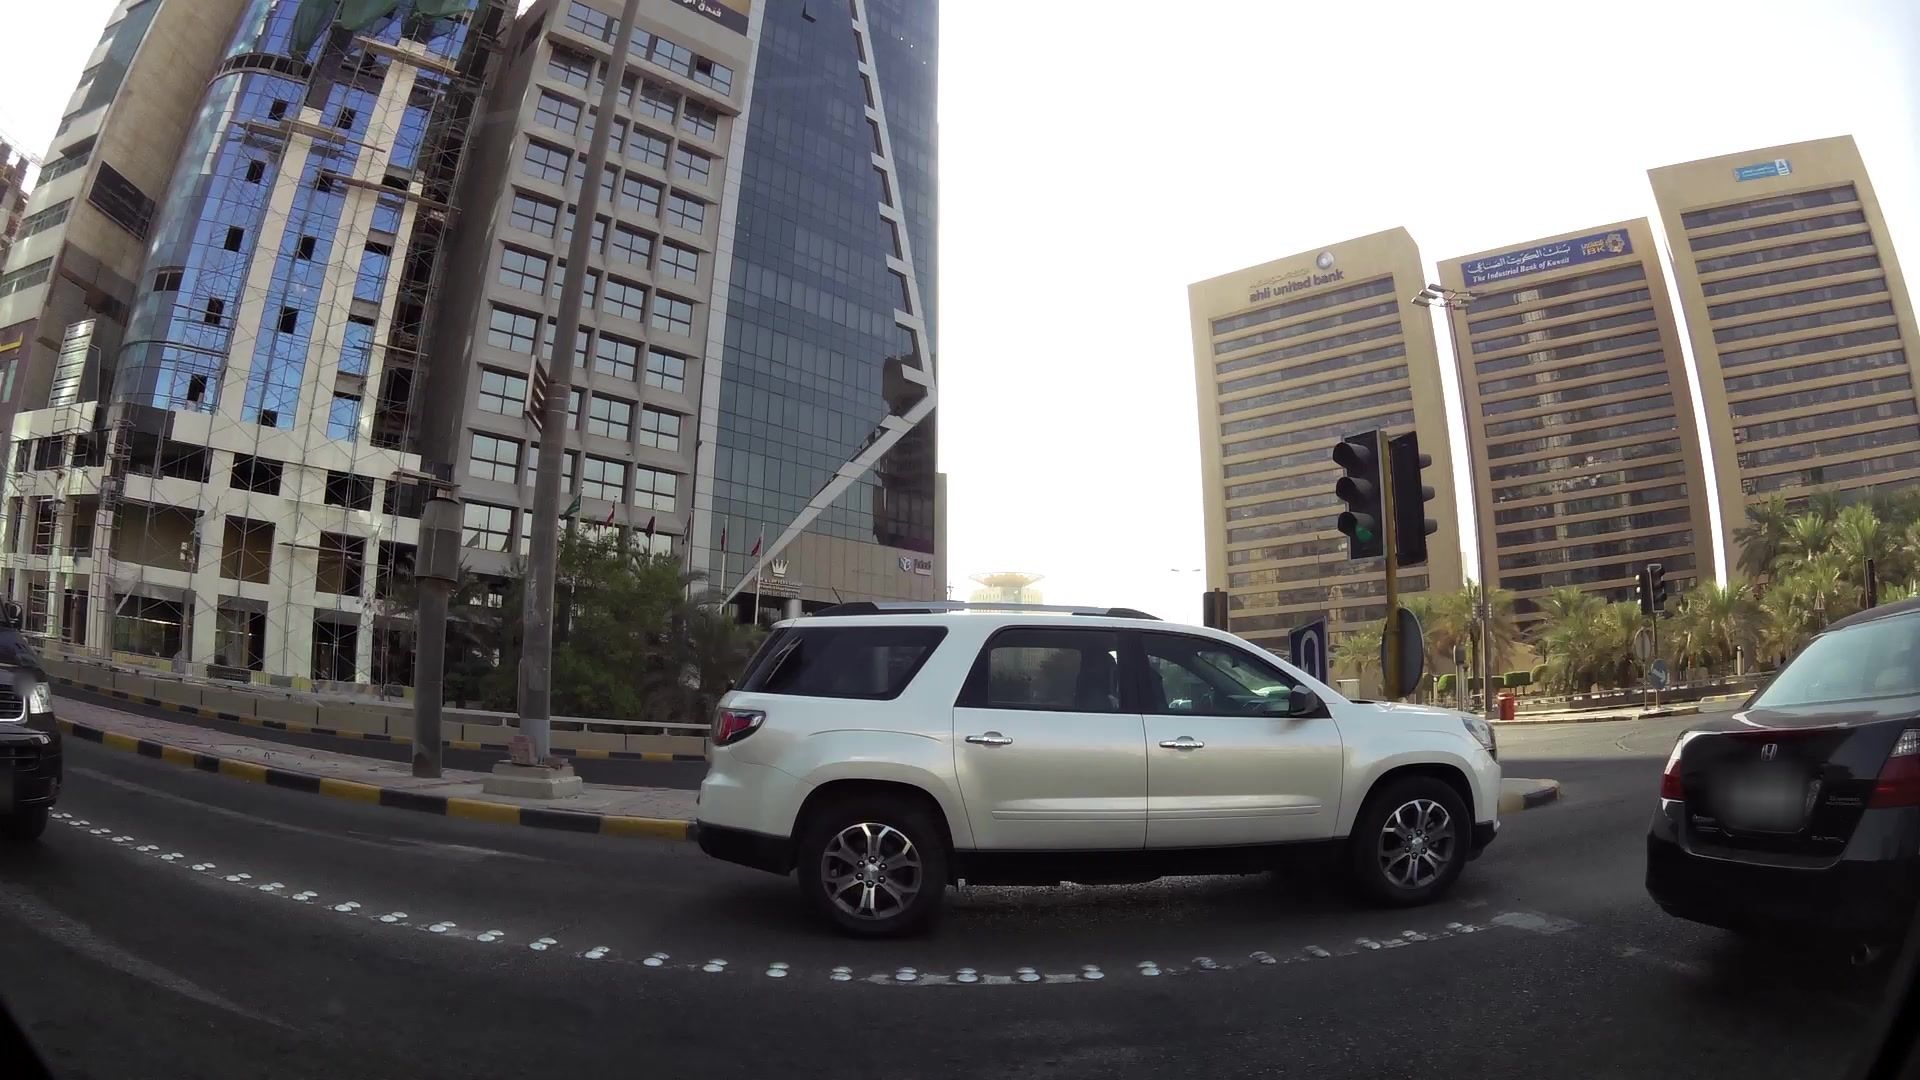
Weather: clear
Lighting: day
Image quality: good
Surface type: driving surface
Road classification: primary, primary_link
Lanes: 2
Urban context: urban centre
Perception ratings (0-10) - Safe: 5.25, Lively: 7.17, Beautiful: 2.33, Boring: 6.15, Depressing: 5.25, Wealthy: 6.86